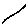
Label: line